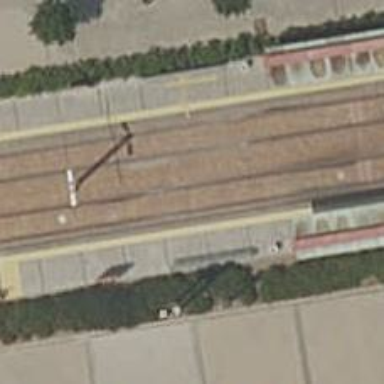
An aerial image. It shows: Light rail stop position with railway stop for public transport.